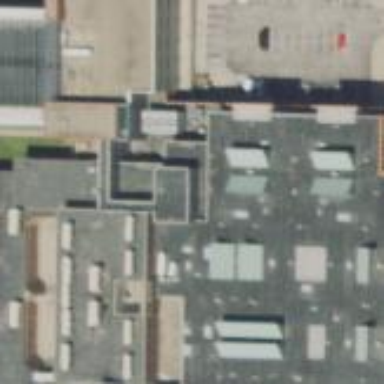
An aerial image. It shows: Prison building.